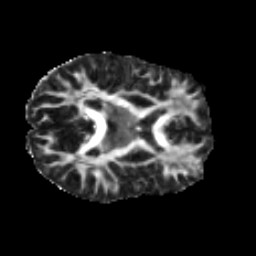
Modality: FA
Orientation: axial
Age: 22
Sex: male
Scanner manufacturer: ge
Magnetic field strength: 3 T
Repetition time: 7.8 s
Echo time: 0.0607 s